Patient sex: M
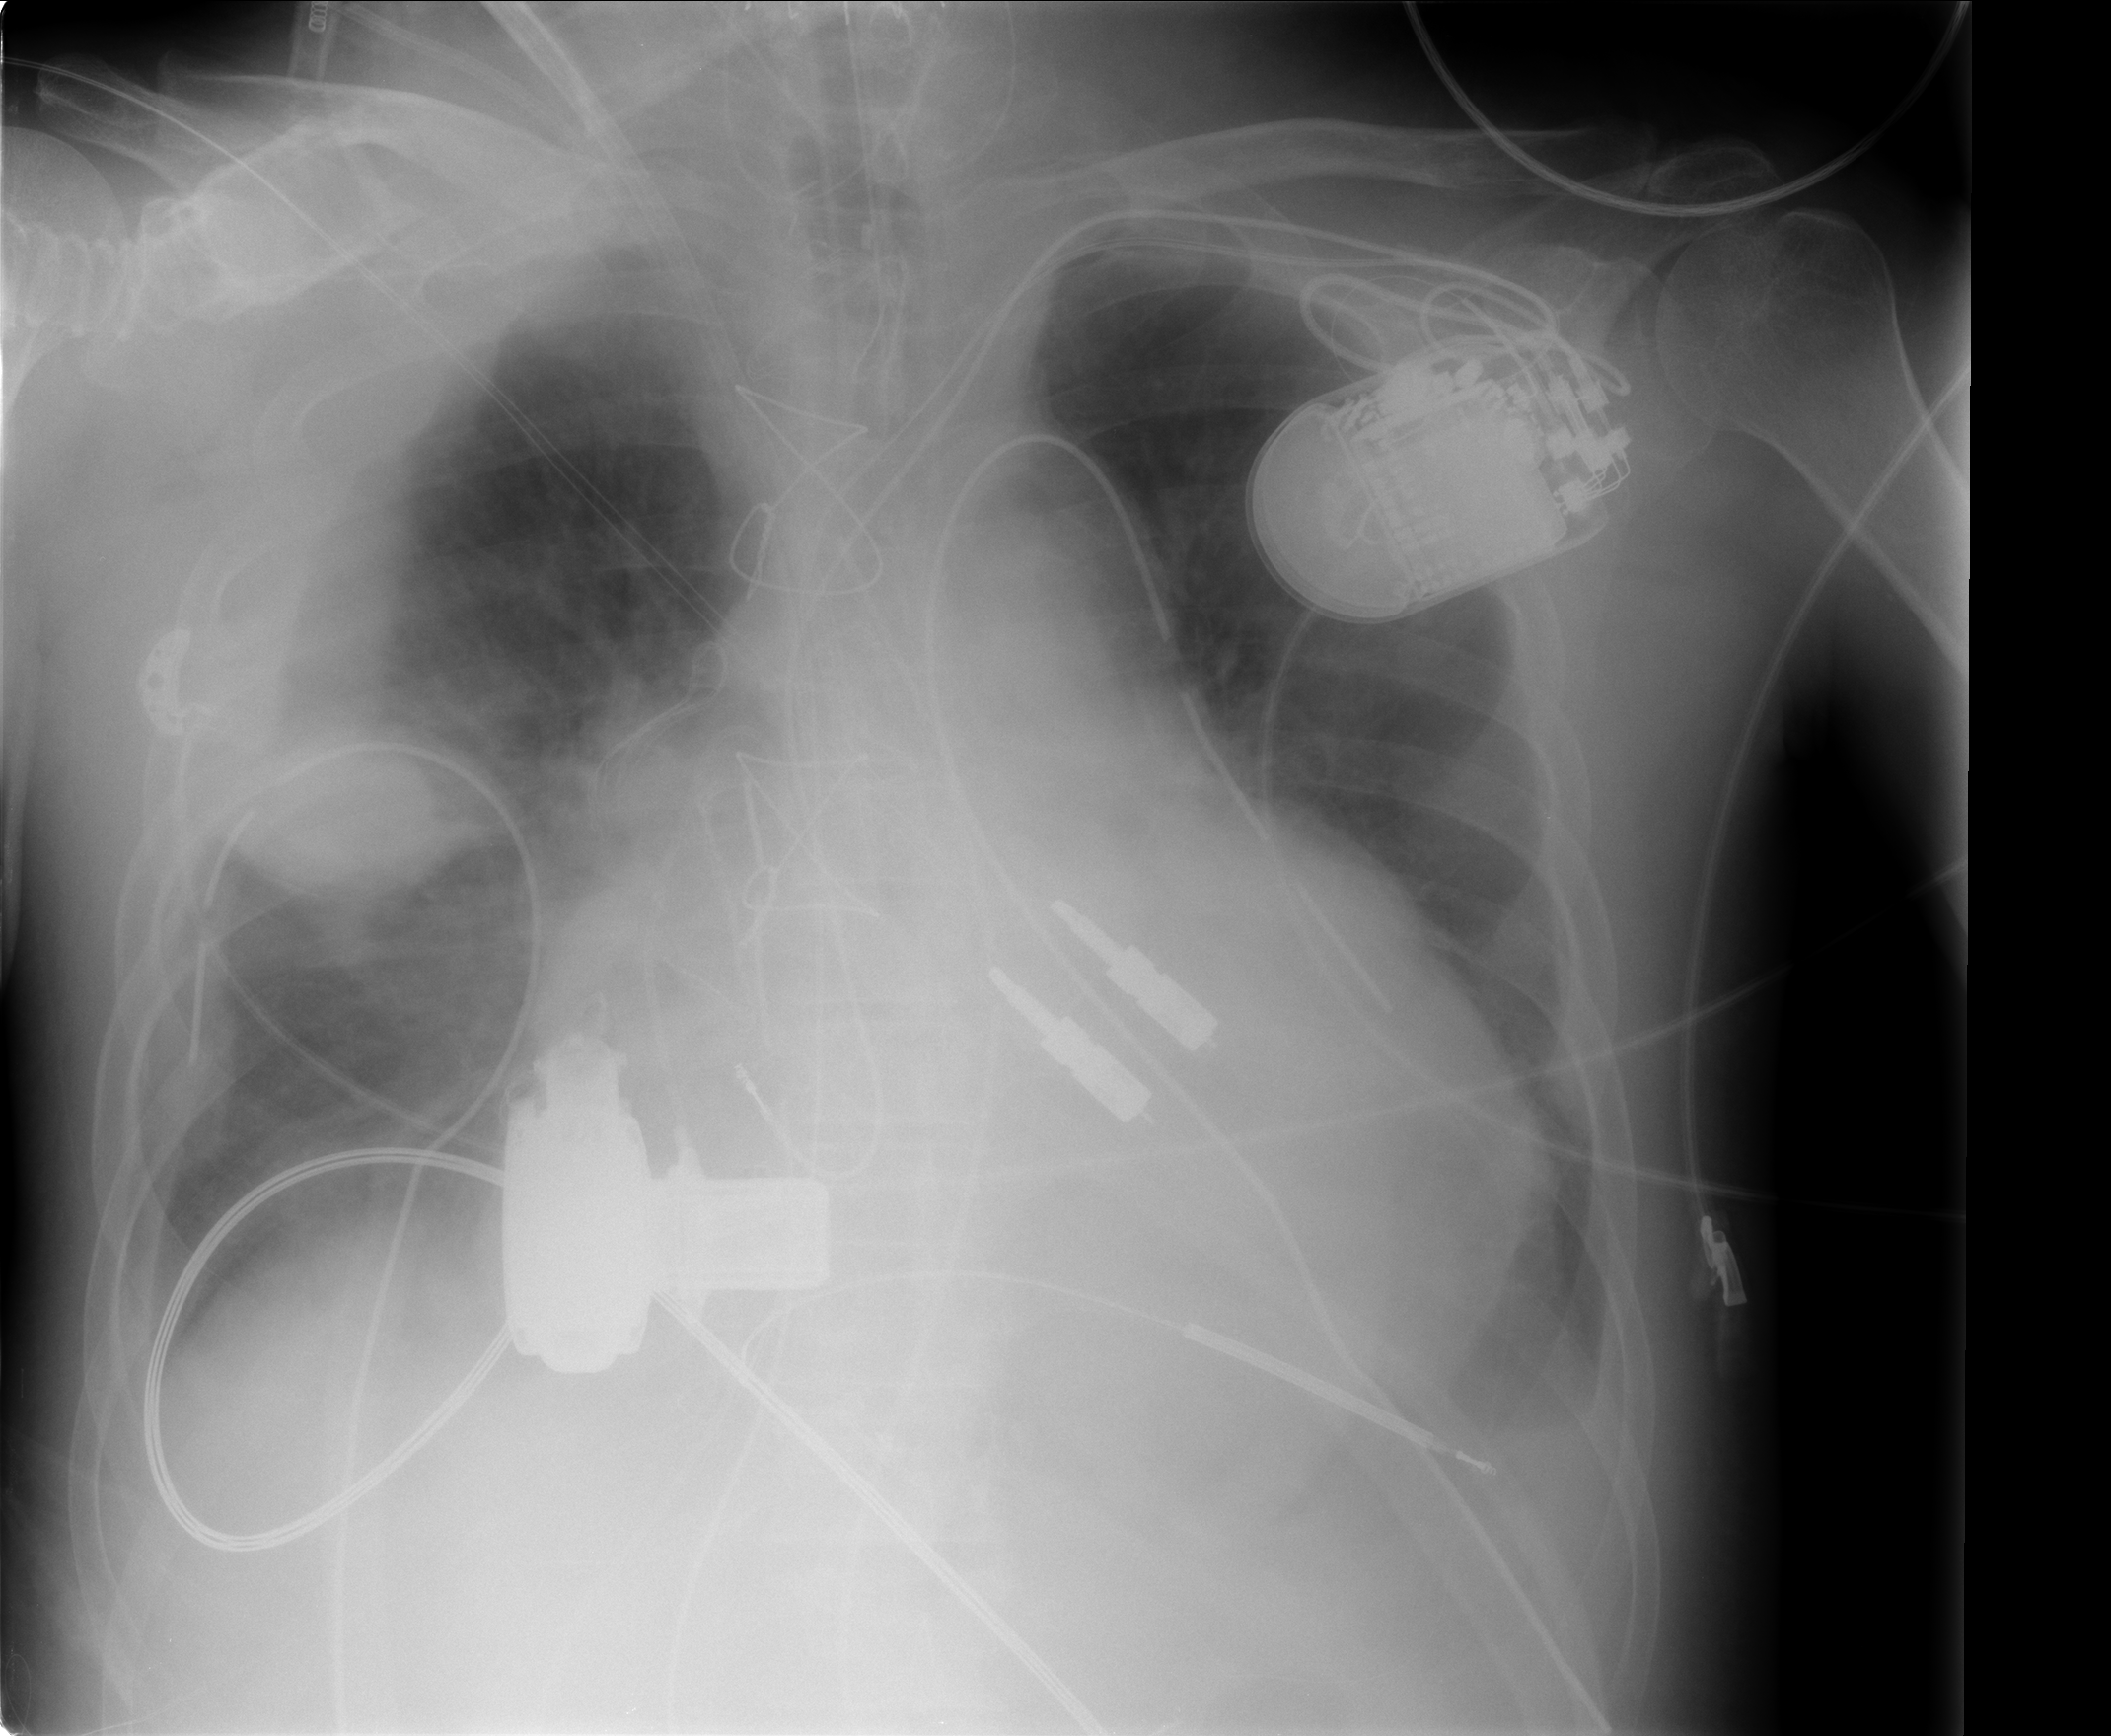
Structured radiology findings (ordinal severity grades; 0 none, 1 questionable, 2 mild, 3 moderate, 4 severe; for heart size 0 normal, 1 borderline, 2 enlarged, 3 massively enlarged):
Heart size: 3
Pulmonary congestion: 0
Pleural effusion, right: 1
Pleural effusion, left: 0
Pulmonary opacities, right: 0
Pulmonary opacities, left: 0
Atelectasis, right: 0
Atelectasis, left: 0